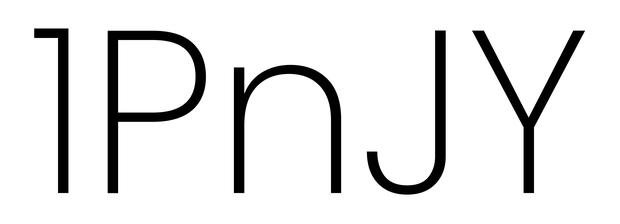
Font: Poppins-ExtraLight